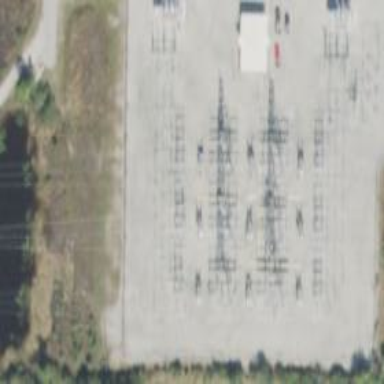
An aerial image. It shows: Switch used for power control.